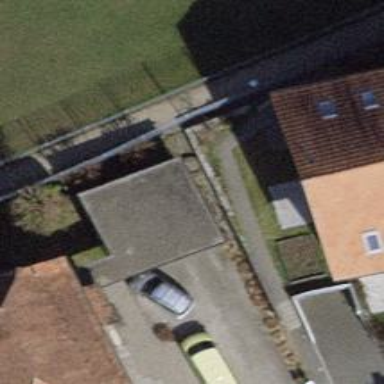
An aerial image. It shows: Carport with flat roof.